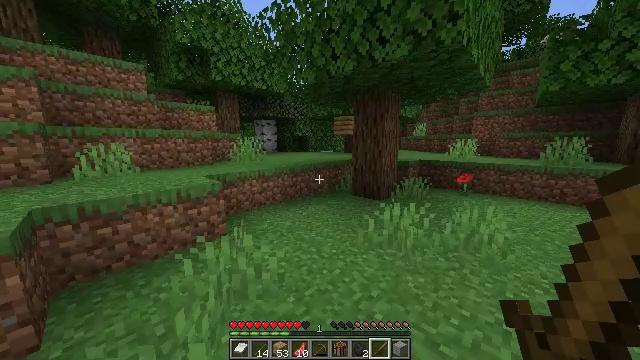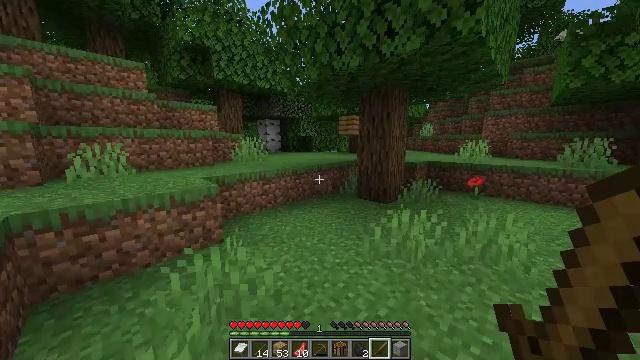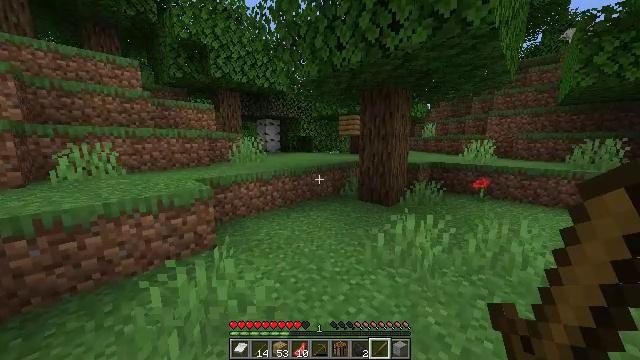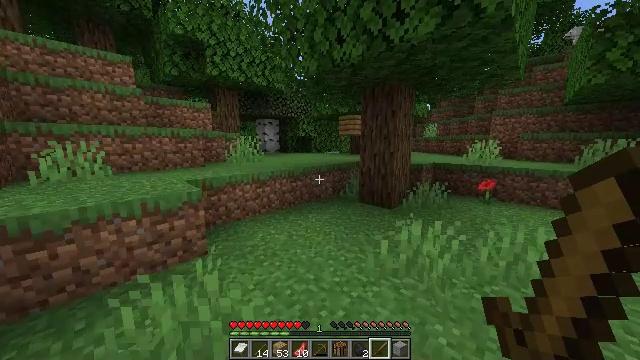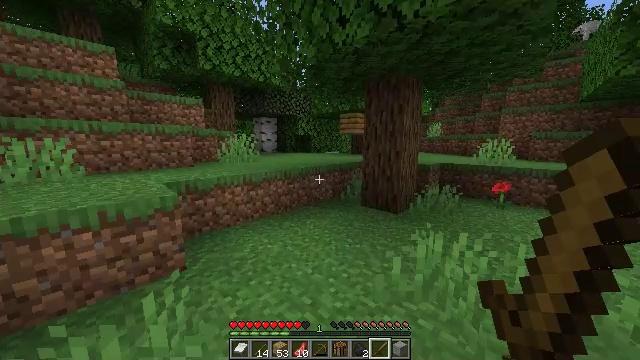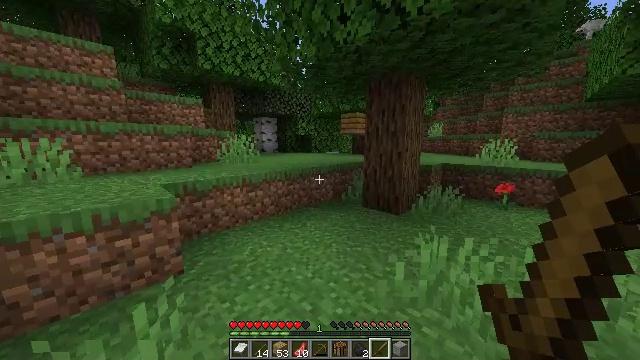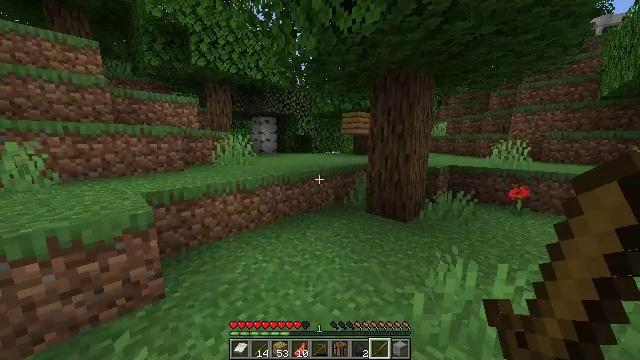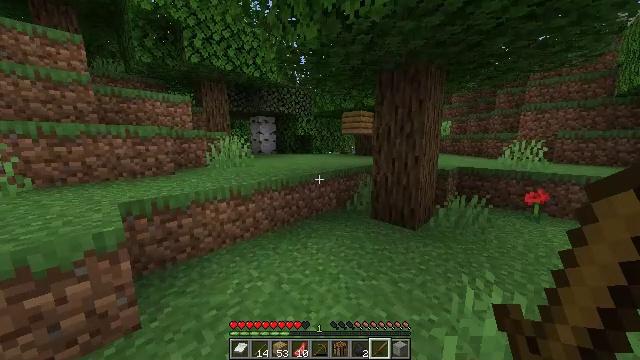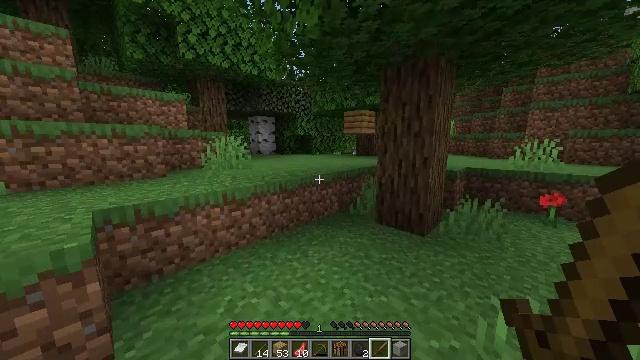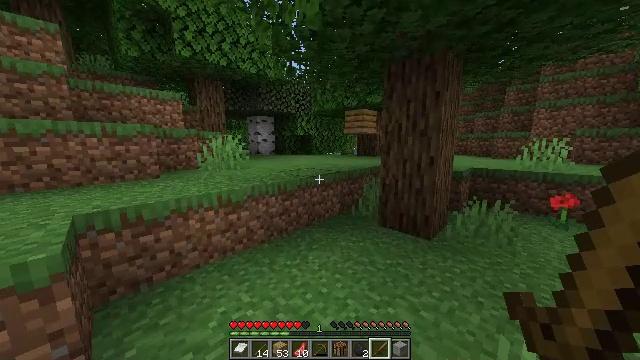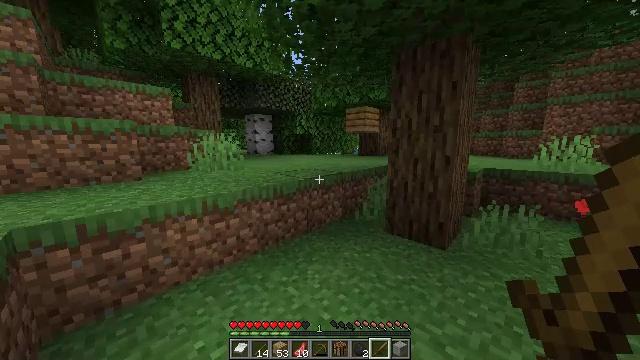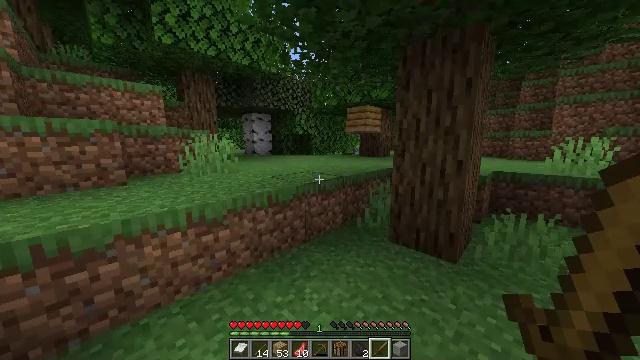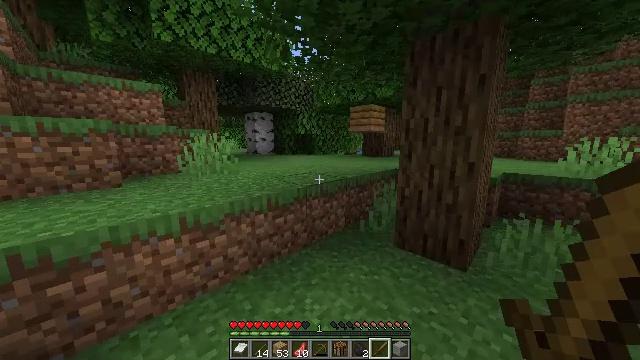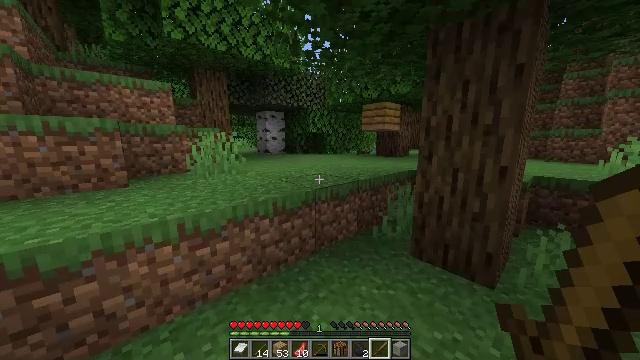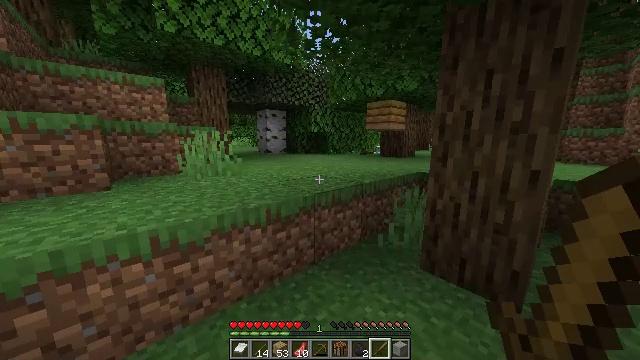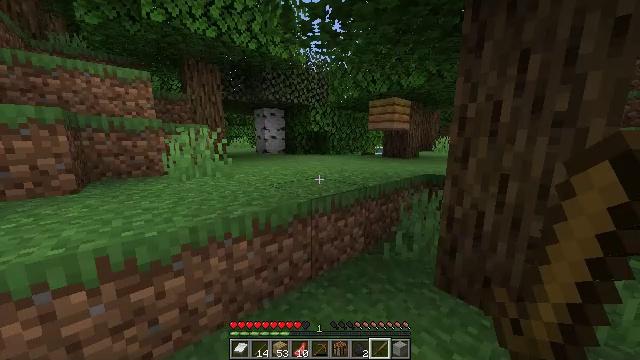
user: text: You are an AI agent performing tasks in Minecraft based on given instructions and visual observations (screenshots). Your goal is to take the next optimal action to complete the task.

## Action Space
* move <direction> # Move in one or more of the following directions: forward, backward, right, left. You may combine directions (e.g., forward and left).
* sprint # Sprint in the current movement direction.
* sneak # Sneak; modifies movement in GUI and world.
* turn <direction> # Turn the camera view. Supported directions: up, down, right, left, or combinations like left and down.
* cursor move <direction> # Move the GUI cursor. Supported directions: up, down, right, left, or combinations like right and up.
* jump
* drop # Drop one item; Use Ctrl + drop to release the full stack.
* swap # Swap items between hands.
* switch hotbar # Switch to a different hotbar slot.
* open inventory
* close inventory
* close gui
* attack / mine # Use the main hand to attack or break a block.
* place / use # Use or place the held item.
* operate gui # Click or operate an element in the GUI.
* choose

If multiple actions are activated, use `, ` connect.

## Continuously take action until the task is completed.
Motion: motion action
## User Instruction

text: Break the bee nest from a tree.
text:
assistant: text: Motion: move forward, sprint, turn left
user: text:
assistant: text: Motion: move forward, sprint
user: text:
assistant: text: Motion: move forward, sprint
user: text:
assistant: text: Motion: move forward, sprint
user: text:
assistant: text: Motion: move forward, sprint
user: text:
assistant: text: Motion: move forward, sprint
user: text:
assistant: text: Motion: move forward, sprint
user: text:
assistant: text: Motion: move forward, sprint
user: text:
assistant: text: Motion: move forward, sprint
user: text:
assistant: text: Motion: move forward, sprint
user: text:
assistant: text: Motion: move forward, sprint
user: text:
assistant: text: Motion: move forward, sprint
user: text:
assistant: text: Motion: move forward, sprint, turn left
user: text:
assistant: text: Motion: move forward, sprint
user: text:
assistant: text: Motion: move forward, sprint
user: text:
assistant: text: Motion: move forward, sprint
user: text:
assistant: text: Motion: move forward, sprint, jump
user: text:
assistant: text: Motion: move forward, sprint, jump
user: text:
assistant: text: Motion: move forward, sprint, jump
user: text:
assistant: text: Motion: move forward, sprint, jump
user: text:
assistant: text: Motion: move forward, sprint, jump
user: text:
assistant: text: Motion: move forward, sprint
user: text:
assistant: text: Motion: move forward, sprint
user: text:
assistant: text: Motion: move forward, sprint
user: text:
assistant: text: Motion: move forward, sprint
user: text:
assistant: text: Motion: move forward, sprint
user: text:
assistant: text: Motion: move forward, sprint
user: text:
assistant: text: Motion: move forward, sprint, turn right
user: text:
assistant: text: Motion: move forward, sprint, turn right
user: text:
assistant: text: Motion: move forward, sprint, turn right